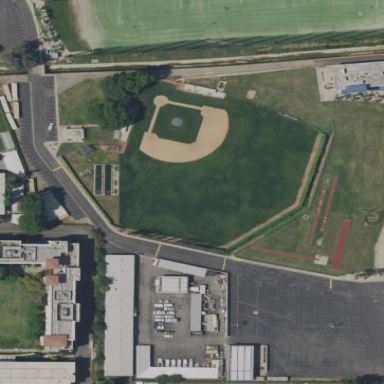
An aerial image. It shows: Baseball pitch for leisure and sports activities.